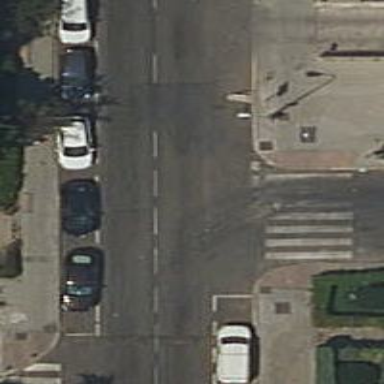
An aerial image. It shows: Road with "give way" sign.